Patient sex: M
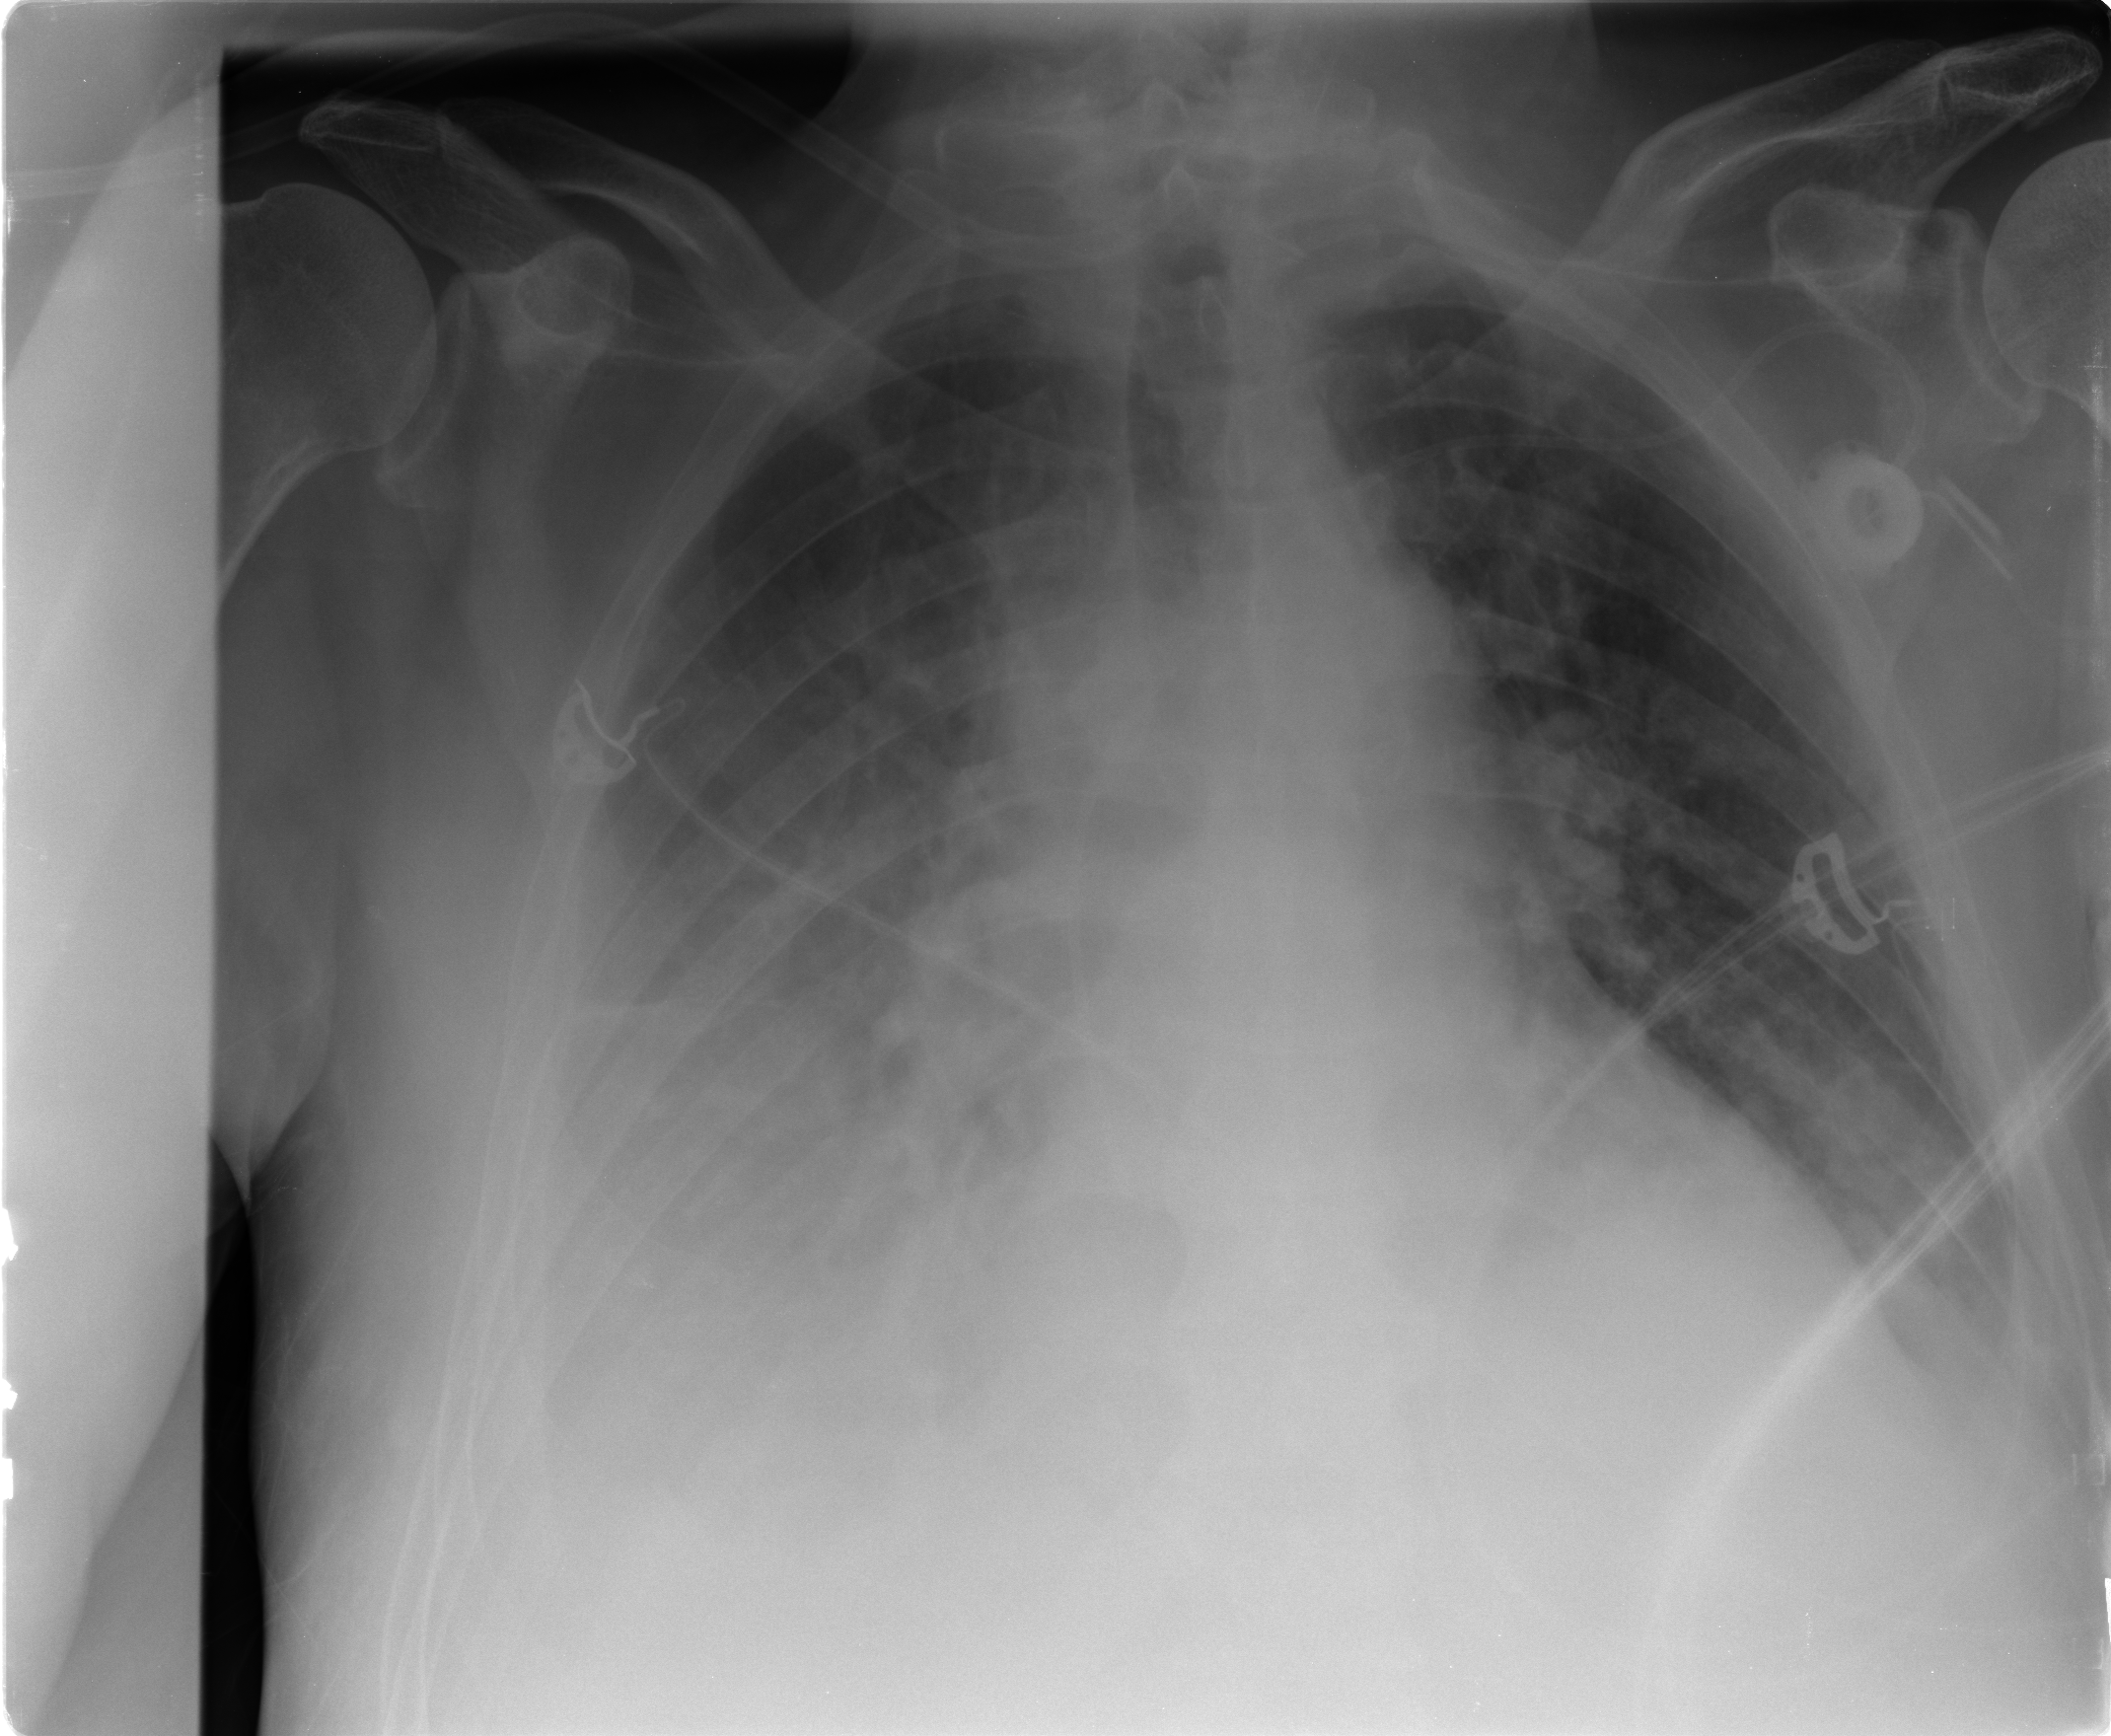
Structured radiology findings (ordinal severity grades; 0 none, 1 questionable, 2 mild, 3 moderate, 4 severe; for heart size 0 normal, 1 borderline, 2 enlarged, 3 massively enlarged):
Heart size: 1
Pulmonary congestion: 2
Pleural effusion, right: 3
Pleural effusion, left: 2
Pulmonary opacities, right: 3
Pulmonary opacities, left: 2
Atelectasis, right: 3
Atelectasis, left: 2